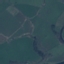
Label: Pasture